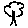
Label: tree